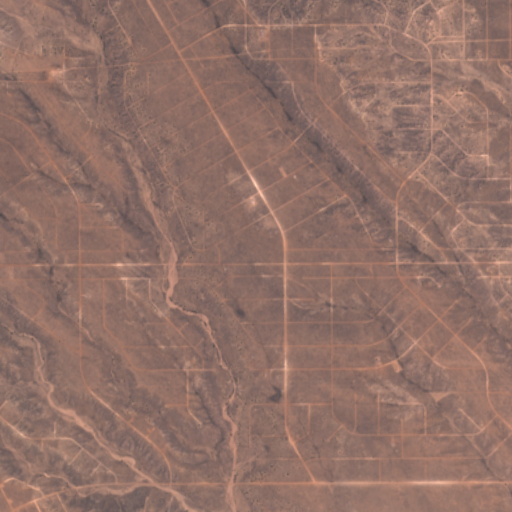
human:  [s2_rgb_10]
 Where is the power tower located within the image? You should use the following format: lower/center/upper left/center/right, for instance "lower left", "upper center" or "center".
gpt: The power tower is located in the lower of the image.
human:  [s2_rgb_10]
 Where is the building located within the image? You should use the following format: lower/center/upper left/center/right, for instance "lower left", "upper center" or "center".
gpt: The building is located in the center right of the image.
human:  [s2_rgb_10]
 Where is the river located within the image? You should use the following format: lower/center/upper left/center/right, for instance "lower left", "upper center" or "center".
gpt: The river is located in the right of the image.
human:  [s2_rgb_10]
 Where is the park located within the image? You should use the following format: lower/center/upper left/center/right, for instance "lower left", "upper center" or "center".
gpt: There is no park in the image.